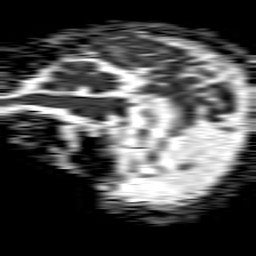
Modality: ADC
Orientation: sagittal
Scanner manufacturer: philips
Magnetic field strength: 1.5 T
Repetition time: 4.6 s
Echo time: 0.08631 s